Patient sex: F
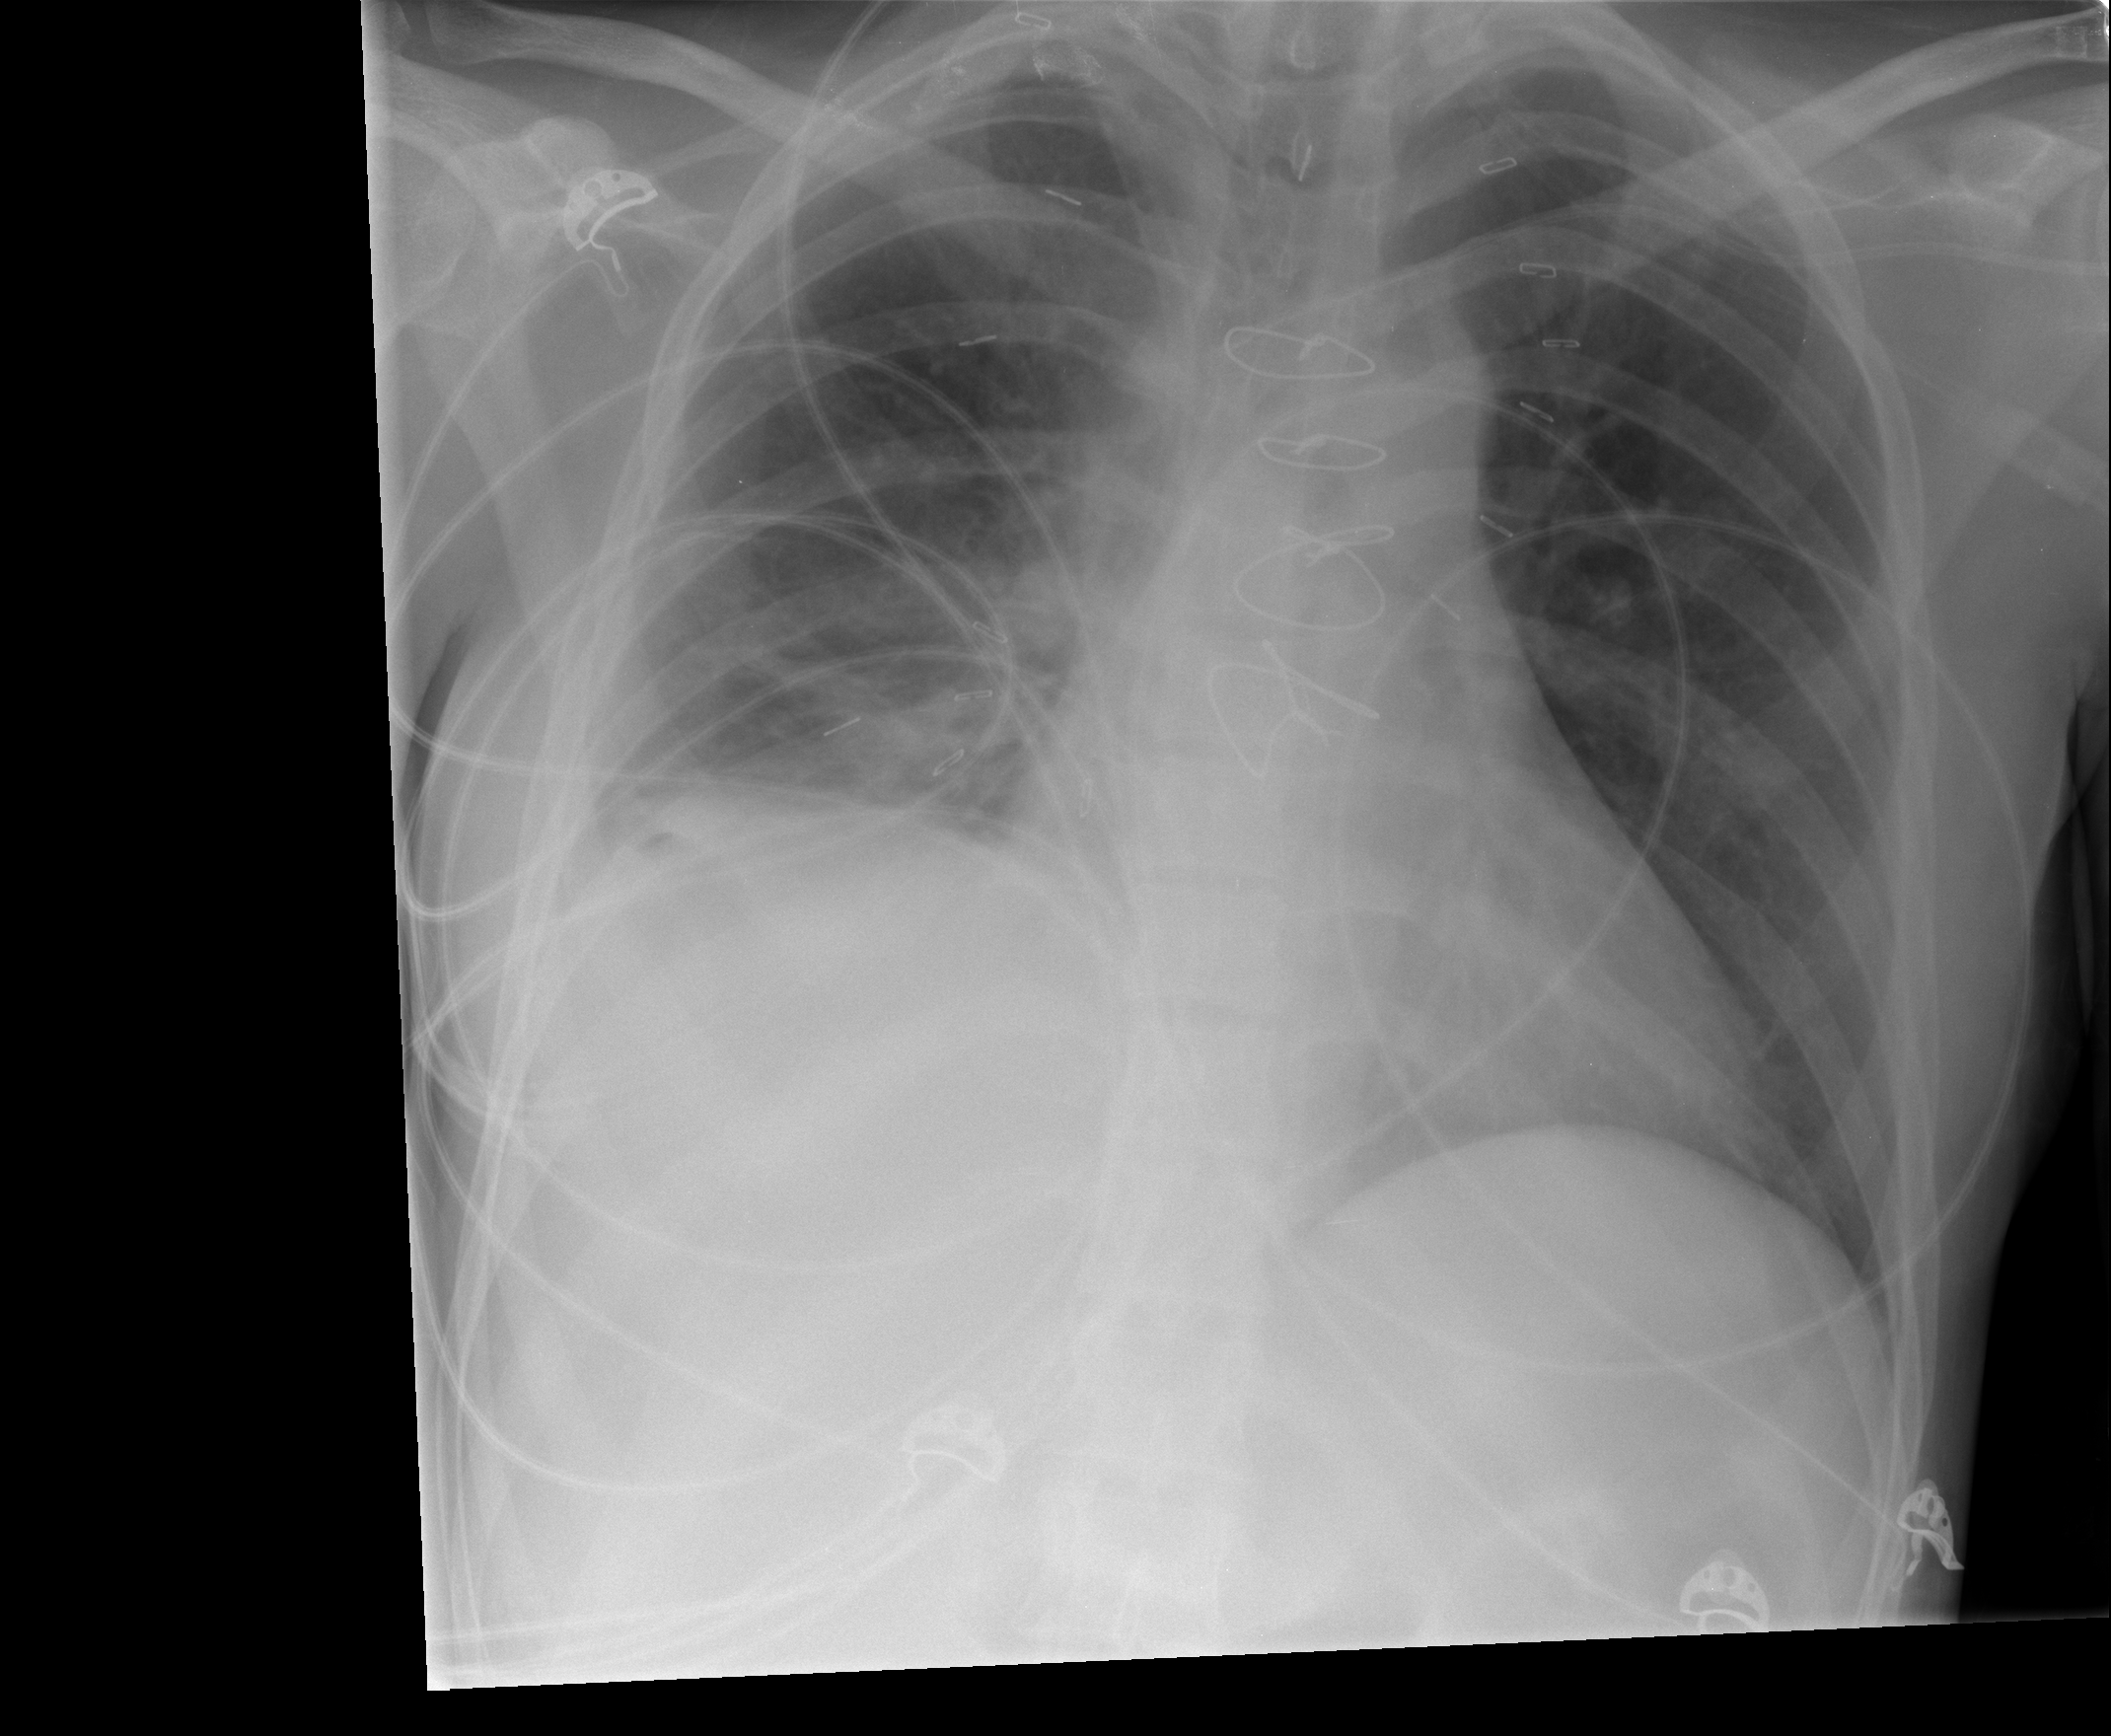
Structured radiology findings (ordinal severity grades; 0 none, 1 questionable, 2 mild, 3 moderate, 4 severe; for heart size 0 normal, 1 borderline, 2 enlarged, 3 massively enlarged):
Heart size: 0
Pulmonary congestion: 0
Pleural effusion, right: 2
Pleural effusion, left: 0
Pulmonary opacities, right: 0
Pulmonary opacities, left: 0
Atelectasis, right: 2
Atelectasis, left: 0